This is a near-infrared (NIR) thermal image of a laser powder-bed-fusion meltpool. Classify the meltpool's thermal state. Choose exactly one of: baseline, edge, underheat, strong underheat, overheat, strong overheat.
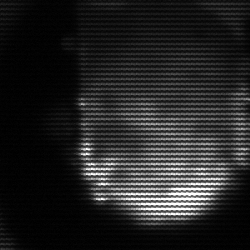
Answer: baseline